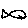
Label: fish